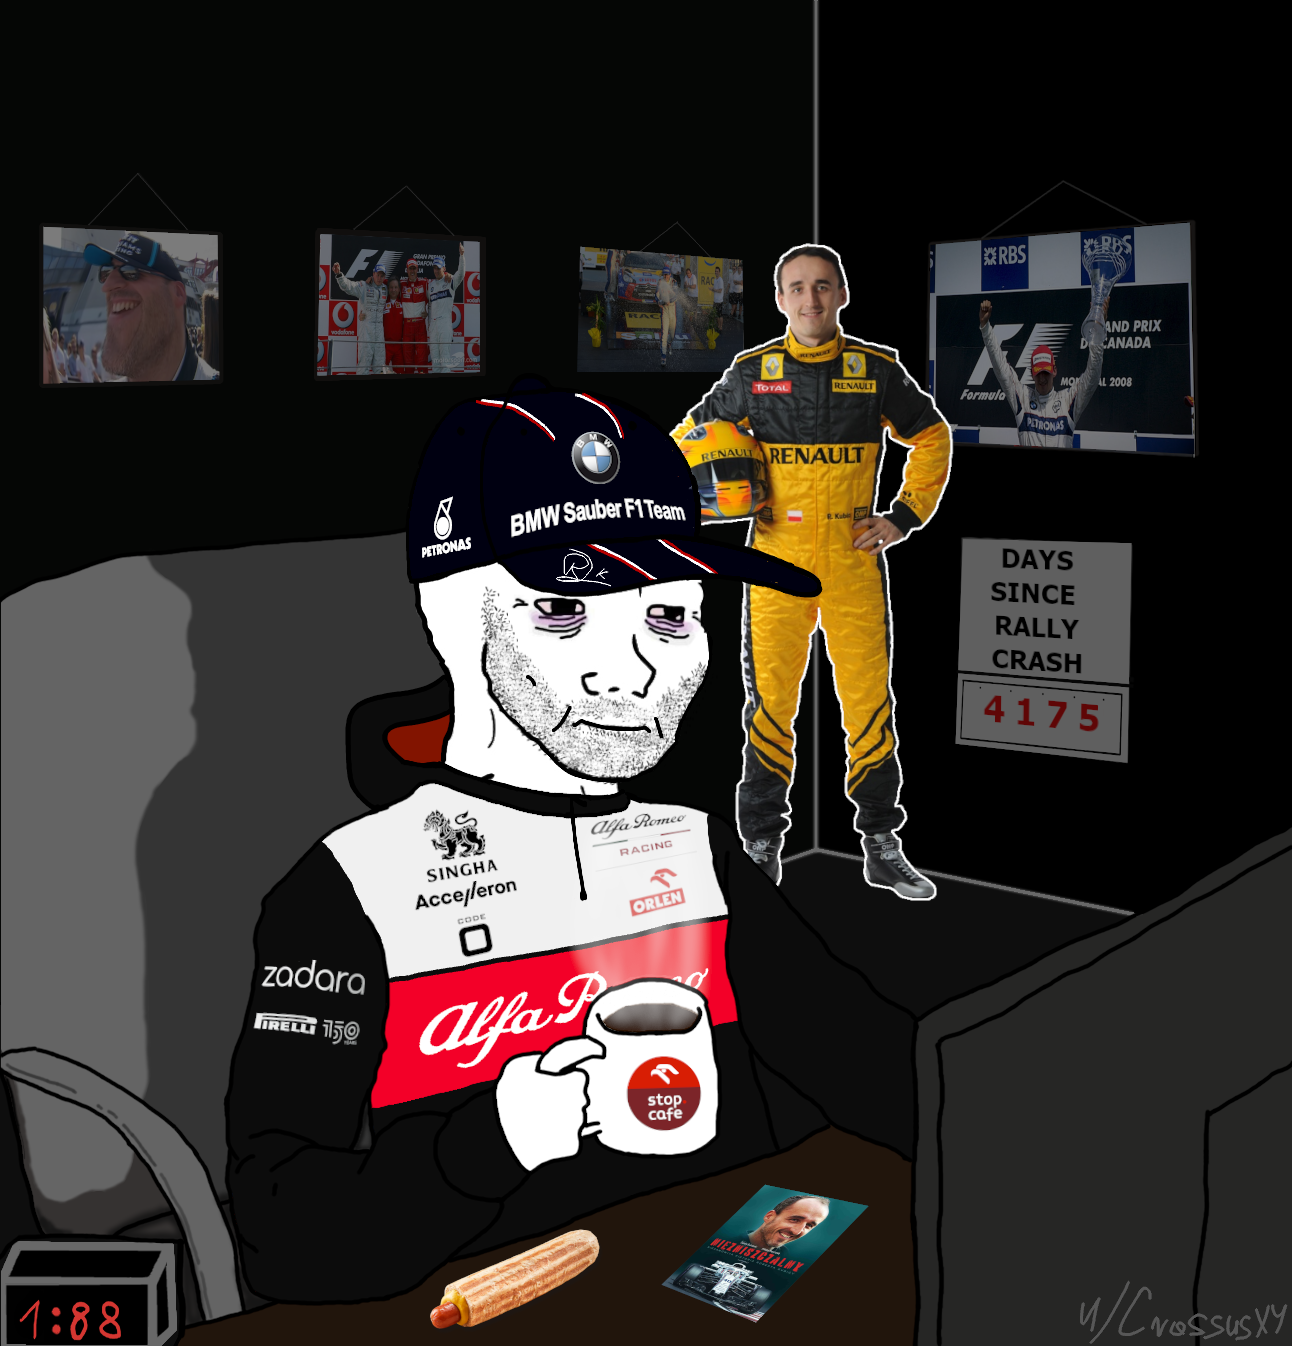
Label: 5_Wojak_with_Background